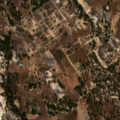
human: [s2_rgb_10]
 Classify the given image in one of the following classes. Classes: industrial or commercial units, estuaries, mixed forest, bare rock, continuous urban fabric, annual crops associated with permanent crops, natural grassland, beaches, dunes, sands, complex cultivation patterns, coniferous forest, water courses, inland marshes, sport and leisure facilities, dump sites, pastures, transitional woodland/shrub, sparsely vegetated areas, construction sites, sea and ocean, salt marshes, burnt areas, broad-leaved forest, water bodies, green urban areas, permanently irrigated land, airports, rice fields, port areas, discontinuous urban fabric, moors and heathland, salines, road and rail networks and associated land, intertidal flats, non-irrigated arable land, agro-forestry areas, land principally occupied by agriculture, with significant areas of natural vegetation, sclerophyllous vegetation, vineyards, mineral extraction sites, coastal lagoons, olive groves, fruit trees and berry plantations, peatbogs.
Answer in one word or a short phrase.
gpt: permanently irrigated land, complex cultivation patterns, agro-forestry areas, broad-leaved forest, transitional woodland/shrub